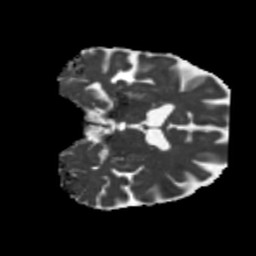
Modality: MD
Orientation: coronal
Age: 64
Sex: male
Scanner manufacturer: siemens
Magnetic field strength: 3 T
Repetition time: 5.25 s
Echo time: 0.08 s